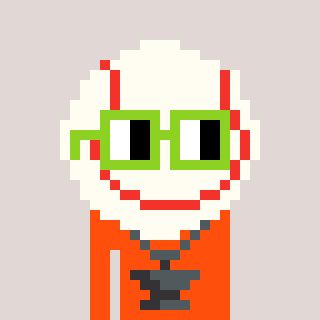
a pixel art character with square light green glasses, a baseball ball-shaped head and a orange-colored body on a warm background